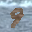
Label: 9